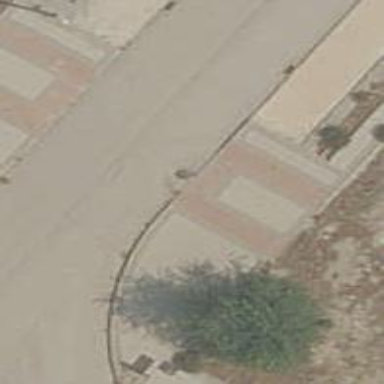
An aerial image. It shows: Uncontrolled zebra crossing on the road.